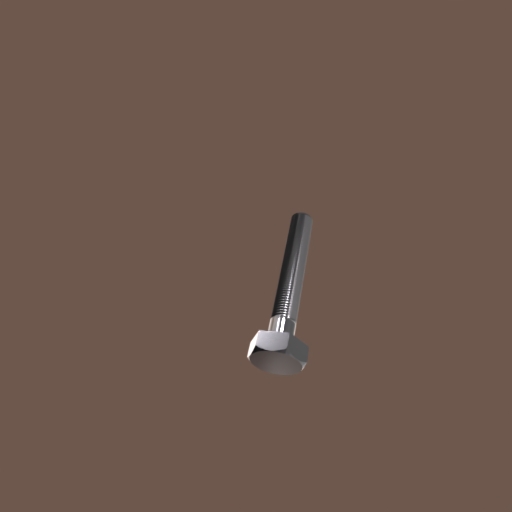
Label: bolt